Question: So I have this problem, a textblock's text gets cut off, even though you can still scroll with scrollviewer to the end.

You can see the scrollviewer is still able to scroll to where the text should be.
Heres the XAML:
'''
<Grid>
<ScrollViewer Height="Auto" VerticalScrollBarVisibility="Auto" VerticalContentAlignment="Stretch" HorizontalContentAlignment="Stretch" >
<TextBlock x:Name="text" Padding="5" Margin="0" TextWrapping="Wrap" Text="" FontSize="24" TextTrimming="WordEllipsis" VerticalAlignment="Bottom" />
</ScrollViewer>
</Grid>
'''
EDIT the whole pivot control code:
'''
<controls:Pivot x:Name="pivot" Margin="0" Grid.Row="1" Title="title" VerticalContentAlignment="Stretch" HorizontalContentAlignment="Stretch">
<controls:PivotItem Header="Straipsnis">
<Grid>
<ScrollViewer Height="Auto" VerticalScrollBarVisibility="Auto" VerticalContentAlignment="Stretch" HorizontalContentAlignment="Stretch" >
<Border BorderBrush="White" BorderThickness="1">
<TextBlock x:Name="text" Padding="5" TextWrapping="Wrap" Text="" FontSize="24"/>
</Border>
</ScrollViewer>
</Grid>
</controls:PivotItem>
<controls:PivotItem Header="Komentarai">
<Grid>
<ListBox x:Name="commentsListBox" ItemTemplate="{StaticResource CommentsList}" Height="Auto" Width="Auto" VerticalContentAlignment="Stretch" HorizontalContentAlignment="Stretch" HorizontalAlignment="Stretch" FontSize="20"/>
<TextBlock x:Name="errorText" TextWrapping="Wrap" Text="Nera komentaru..." FontSize="36" HorizontalAlignment="Left" Margin="10,0,0,0"/>
</Grid>
</controls:PivotItem>
</controls:Pivot>
'''
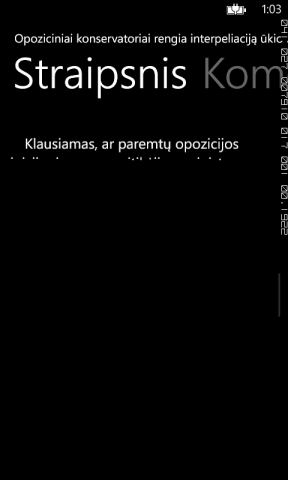
Answer: Well, turns out the TextBlock has limits, 2048x2048 or something like that, after which the text just gets cut off.
So, I found this custom text control that bypasses this limitation :) Maybe someone will find it useful, I did.
<URL>
<URL>